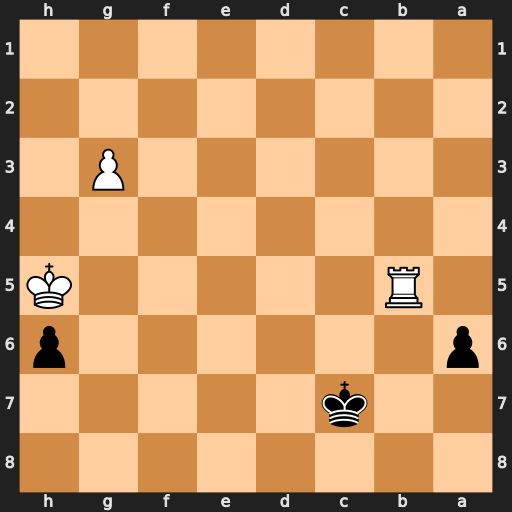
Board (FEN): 8/2k5/p6p/1R5K/8/6P1/8/8
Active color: b
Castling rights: -
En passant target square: -
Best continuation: axb5 g4 b4 Kxh6 b3 g5 b2 g6 b1=Q